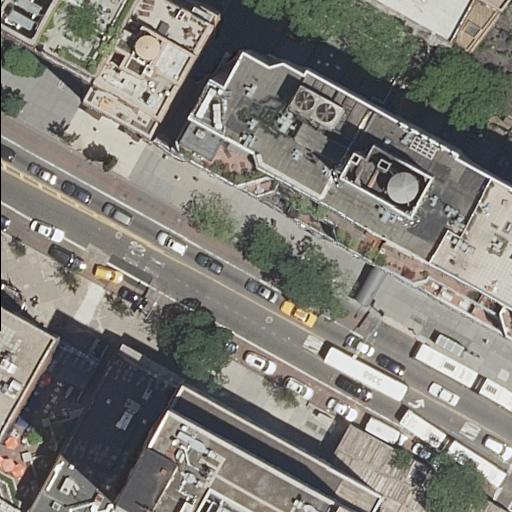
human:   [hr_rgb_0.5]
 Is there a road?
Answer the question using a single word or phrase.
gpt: yes

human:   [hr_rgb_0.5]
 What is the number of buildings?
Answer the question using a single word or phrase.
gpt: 9

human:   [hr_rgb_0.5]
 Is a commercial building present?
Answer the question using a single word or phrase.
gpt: no

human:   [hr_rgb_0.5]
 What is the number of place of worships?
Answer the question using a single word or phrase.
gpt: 1

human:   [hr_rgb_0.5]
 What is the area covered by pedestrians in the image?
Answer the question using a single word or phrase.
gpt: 525m2

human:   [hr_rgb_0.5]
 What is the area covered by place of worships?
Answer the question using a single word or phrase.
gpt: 496m2

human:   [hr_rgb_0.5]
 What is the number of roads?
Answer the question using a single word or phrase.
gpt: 3

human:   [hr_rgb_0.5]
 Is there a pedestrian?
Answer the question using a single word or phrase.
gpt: yes

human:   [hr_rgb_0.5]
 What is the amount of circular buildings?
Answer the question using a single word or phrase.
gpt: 0

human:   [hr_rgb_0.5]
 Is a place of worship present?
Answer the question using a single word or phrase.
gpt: yes

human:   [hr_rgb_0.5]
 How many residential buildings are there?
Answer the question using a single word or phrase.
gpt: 9

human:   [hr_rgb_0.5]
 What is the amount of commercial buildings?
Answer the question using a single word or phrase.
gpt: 0

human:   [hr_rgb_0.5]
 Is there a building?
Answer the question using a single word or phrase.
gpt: yes

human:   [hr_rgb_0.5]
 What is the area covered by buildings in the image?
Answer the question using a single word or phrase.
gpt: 4288m2

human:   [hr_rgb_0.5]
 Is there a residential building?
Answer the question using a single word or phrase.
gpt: yes

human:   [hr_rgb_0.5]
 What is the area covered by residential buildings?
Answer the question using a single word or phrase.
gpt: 4288m2

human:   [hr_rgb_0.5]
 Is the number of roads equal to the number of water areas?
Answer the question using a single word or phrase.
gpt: no

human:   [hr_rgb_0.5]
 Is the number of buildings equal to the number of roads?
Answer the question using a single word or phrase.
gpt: no

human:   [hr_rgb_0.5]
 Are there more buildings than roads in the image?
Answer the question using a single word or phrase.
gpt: yes

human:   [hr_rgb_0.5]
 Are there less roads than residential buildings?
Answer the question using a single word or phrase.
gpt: yes

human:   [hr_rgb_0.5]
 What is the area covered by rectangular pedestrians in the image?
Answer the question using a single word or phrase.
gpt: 0m2

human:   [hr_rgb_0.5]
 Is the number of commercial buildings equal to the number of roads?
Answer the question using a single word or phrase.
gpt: no

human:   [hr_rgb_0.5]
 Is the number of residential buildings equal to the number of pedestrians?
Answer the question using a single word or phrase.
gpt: no

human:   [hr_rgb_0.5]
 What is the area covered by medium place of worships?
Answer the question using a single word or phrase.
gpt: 496m2

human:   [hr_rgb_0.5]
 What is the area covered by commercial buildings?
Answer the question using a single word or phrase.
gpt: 0m2

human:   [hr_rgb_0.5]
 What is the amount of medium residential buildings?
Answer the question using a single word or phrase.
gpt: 3

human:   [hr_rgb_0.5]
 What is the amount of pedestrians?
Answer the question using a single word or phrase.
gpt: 1

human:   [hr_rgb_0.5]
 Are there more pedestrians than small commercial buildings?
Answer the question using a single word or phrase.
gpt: yes

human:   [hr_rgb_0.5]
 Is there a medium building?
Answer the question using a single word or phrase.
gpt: yes

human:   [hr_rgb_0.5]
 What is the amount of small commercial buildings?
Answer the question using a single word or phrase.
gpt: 0

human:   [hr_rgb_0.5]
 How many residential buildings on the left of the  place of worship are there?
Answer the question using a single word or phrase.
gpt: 1

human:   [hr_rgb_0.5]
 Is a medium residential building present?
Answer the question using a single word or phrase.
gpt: yes

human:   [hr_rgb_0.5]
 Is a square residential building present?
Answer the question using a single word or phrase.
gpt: no

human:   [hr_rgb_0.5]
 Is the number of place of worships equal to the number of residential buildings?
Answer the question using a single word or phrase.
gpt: no

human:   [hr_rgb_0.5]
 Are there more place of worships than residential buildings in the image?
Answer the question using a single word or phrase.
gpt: no

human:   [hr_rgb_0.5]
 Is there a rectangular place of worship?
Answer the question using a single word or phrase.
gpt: yes

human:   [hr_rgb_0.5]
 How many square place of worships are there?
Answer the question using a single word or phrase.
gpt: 0

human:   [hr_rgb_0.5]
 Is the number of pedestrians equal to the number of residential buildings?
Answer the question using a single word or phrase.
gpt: no

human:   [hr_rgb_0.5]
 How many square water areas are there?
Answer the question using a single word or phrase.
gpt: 0

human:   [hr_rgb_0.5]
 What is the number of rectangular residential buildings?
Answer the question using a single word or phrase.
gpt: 7

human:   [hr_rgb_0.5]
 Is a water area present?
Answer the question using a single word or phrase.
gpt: no

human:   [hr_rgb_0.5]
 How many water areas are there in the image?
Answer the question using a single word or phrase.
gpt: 0

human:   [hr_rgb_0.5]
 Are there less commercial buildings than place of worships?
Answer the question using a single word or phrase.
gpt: yes

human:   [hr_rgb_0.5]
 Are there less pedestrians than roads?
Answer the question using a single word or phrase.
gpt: yes

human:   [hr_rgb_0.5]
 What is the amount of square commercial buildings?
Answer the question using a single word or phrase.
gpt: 0

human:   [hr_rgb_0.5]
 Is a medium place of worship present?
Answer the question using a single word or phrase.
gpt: yes

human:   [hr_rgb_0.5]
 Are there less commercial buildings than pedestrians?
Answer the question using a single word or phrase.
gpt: yes

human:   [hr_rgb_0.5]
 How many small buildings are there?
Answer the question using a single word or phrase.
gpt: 3

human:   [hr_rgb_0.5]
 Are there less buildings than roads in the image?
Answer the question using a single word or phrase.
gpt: no

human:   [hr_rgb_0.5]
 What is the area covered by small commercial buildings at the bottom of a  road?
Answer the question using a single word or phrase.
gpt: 0m2

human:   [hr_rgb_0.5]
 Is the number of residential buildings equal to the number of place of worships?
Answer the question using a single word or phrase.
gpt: no

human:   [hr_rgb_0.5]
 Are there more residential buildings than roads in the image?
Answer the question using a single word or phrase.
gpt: yes

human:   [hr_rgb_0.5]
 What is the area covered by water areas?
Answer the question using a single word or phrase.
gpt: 0m2

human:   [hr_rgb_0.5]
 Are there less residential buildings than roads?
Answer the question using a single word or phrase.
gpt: no

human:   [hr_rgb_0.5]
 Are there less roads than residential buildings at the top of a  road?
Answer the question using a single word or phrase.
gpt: yes

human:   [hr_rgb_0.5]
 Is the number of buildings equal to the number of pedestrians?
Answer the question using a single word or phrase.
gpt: no

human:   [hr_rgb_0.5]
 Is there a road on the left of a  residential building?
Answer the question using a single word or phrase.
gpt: yes

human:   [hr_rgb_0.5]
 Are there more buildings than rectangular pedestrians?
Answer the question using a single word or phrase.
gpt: yes

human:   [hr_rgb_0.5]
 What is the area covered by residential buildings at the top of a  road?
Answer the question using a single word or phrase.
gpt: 1041m2

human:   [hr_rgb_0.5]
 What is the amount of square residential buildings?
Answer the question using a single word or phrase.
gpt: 0

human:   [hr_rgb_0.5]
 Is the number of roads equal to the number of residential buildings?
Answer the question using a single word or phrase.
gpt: no

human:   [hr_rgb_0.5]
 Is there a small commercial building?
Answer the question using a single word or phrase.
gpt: no

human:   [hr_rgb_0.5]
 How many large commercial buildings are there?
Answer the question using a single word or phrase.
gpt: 0

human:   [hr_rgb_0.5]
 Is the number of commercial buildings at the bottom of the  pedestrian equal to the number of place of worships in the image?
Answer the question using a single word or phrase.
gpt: no